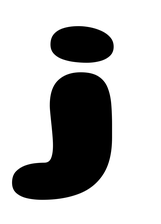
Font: Gluten_Black